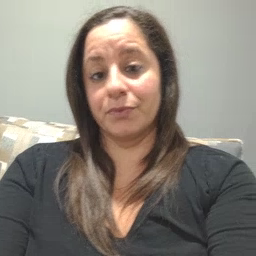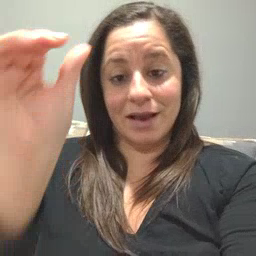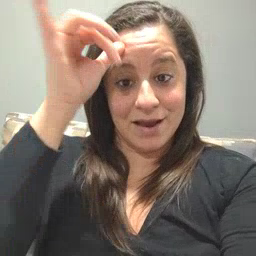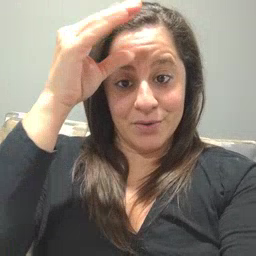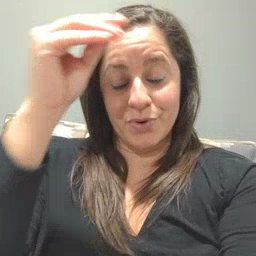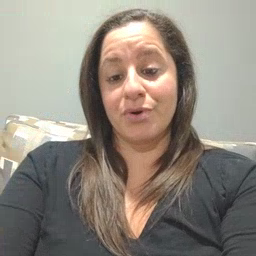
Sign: cowboy